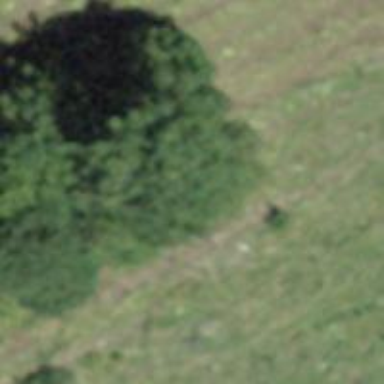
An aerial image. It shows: Row of trees in natural setting.